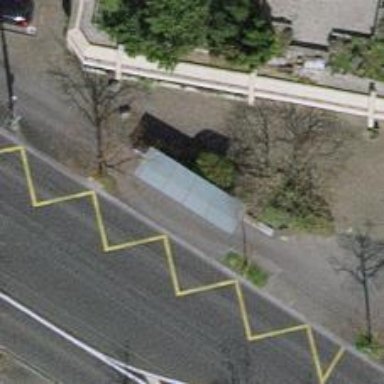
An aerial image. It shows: Bus stop with shelter. It is platform for public transport.